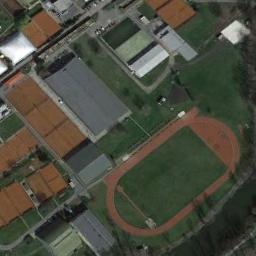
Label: ground_track_field